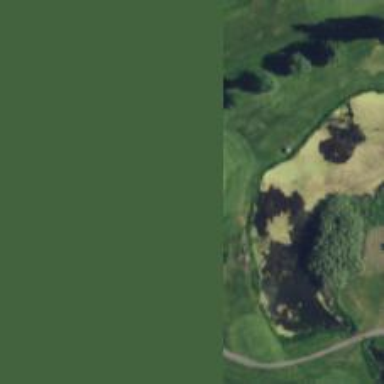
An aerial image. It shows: View of golf hole.